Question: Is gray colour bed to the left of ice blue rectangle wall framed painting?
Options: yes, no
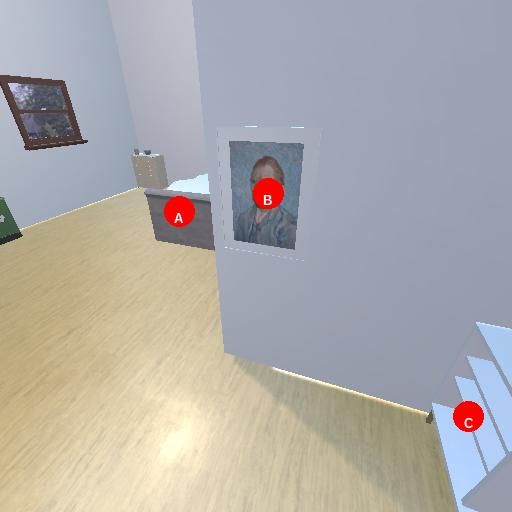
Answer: yes